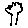
Label: tree